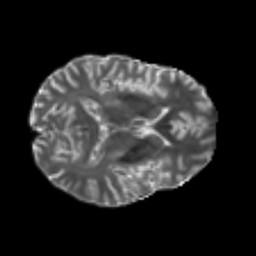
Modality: T2w
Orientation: axial
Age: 38
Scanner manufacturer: philips
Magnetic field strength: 3 T
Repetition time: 8.6 s
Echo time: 0.127 s